Question: I am designing an application that makes use of asynchronous HTTP downloads. I want this application to work on Android, Windows desktops and Mac OS desktops, which is why I am developing it in Java and try to make it very modular.

(edit for clarity, the libraries Im using are <URL>
I already have libraries to handle the downloads, but the problem is that specific methods in the CORE module have to be able to perform download functionality irregardless of what library is used. I had two ideas on what to do.
- 'GenericDownloader''AndroidDownloader'- 'DownloadInterface'
The problem with both of these ideas is that I cannot instantiate an abstract class or an interface, so how can I implement the functionality in CORE?
How else can I solve this problem?
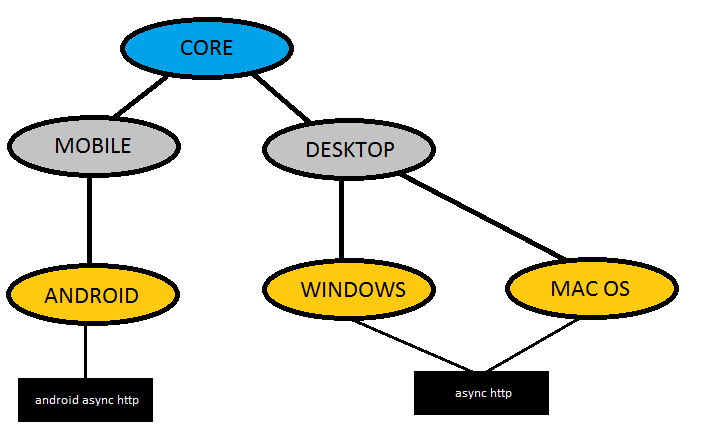
Answer: First of all, whether to use an interface or abstract base class is a question of whether the core can and provide functionality to implementations of the downloader. If it can't, or it shouldn't, don't use an abstract base class. Prefer an interface to an abstract base class. Even if it can, consider providing a separate class to provide the functionality which implementations can use. Prefer encapsulation over inheritance.
The answer to your specific question is, "it depends". Generally speaking you need some way to tell the core about the implementation(s) available to it at run-time.
Depending on how you package things it might be as simple as having a loader factory method in the core which looks for each implementation using 'Class.forName()' in turn until it finds one; this assumes you package one implementation with each distributed JAR.
Otherwise, it might use a configuration entry somewhere to specify the class name of the implementation; again reflection is used to find the class.
Otherwise, you can use reflection and search the classpath looking for classes which implement your interface.
Otherwise, you can use 'java.net.URLClassLoader' to create a class path on the fly and load classes dynamically using it.